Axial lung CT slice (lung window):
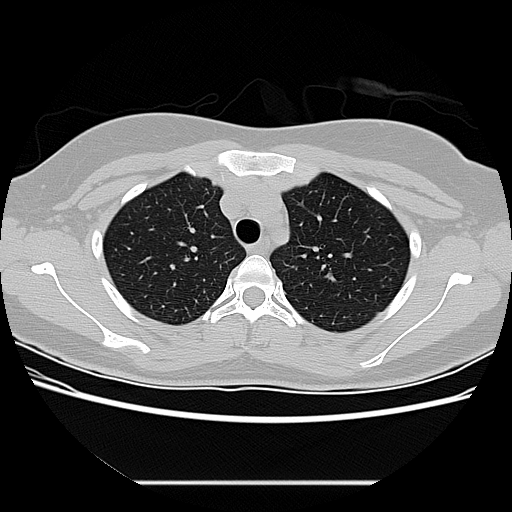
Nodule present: no